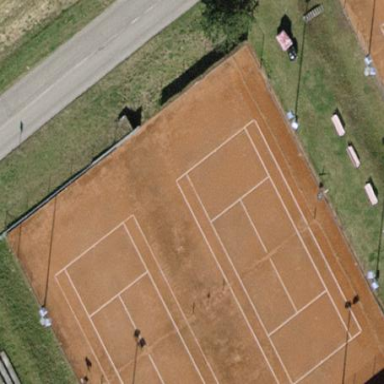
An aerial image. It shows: Tennis court on the leisure land pitch.